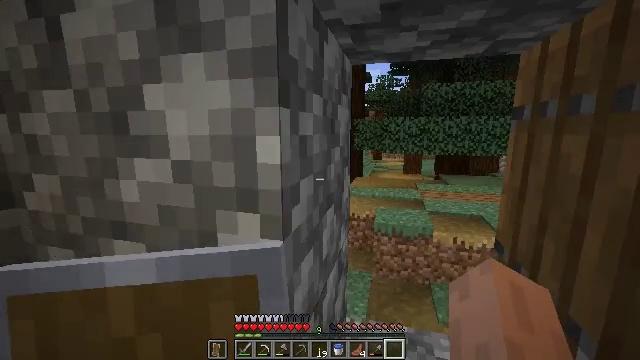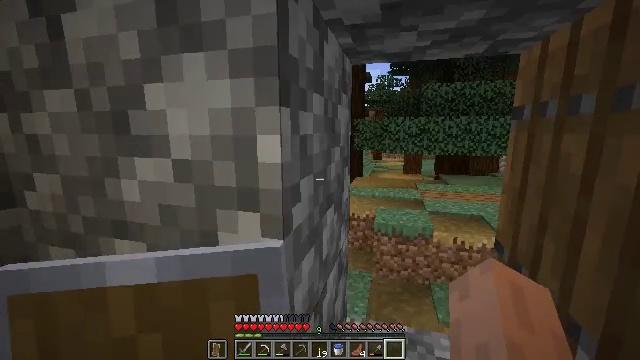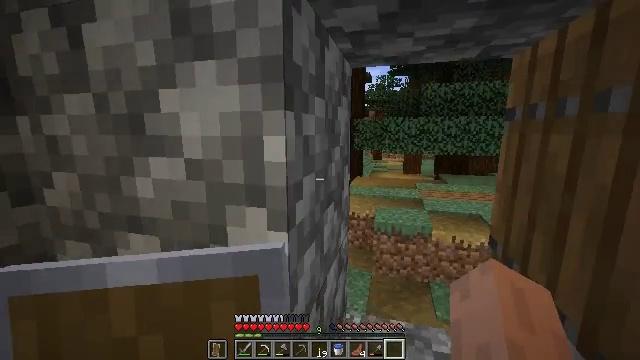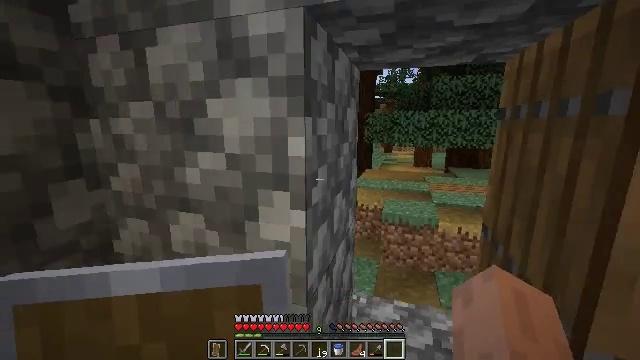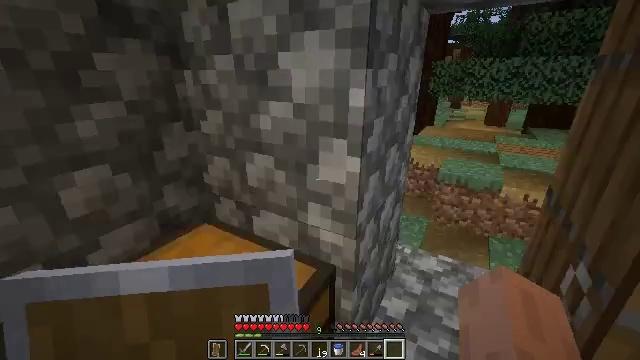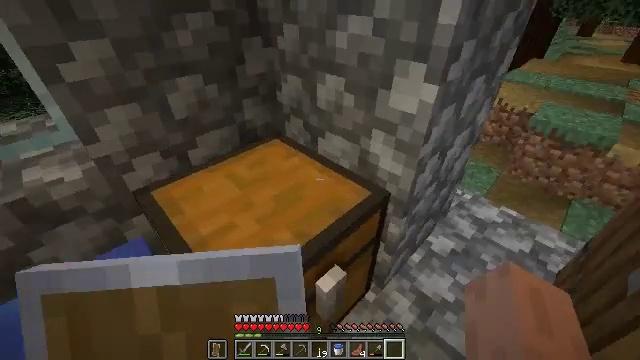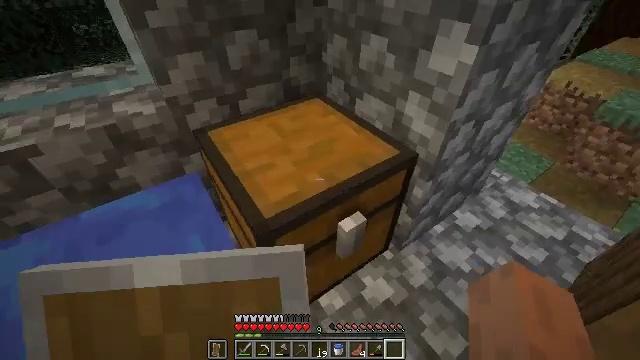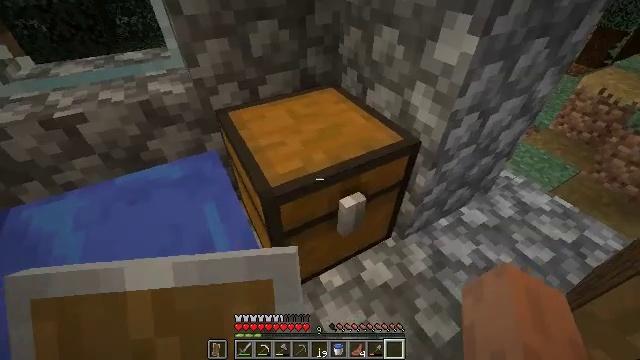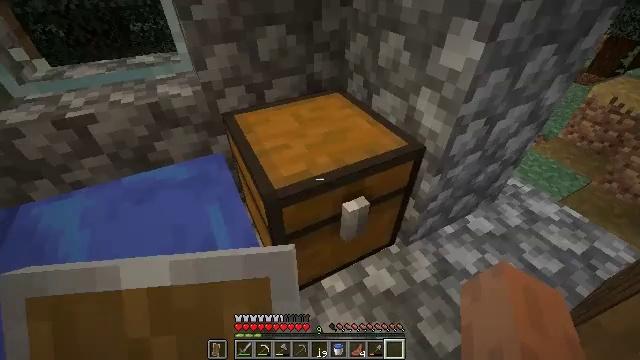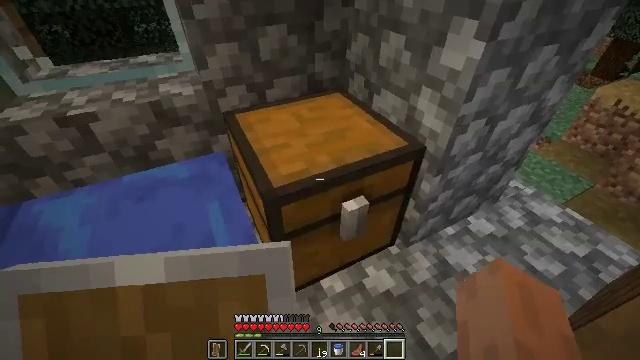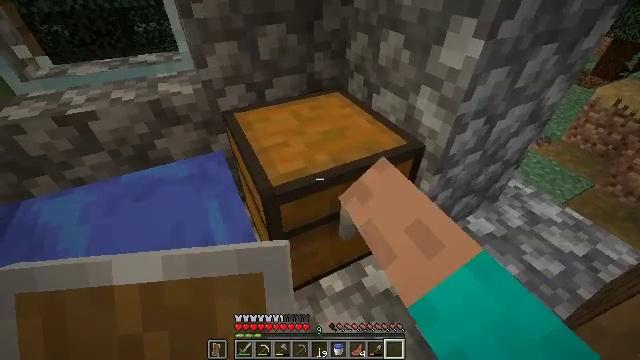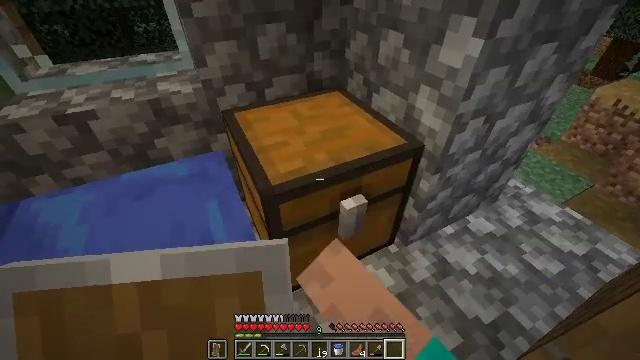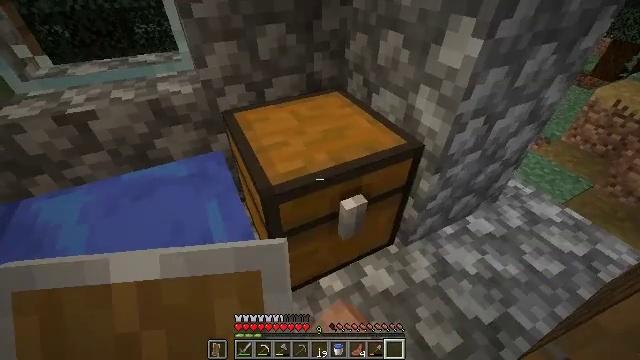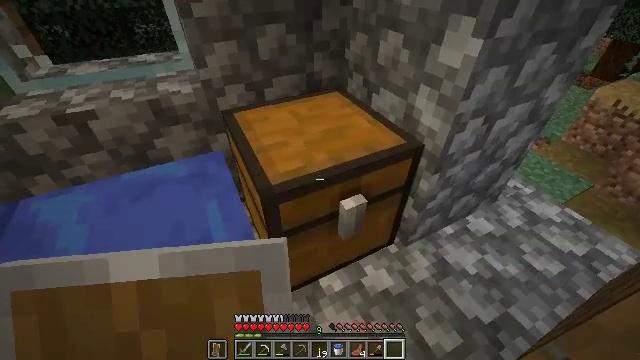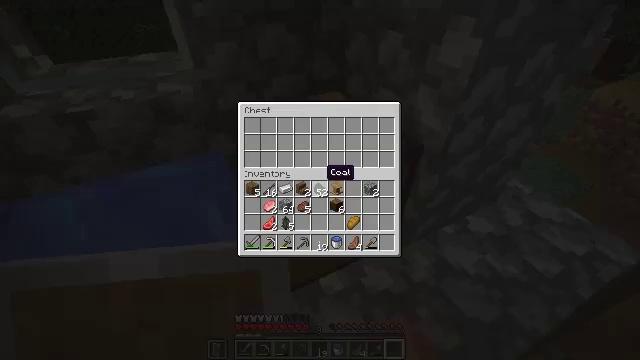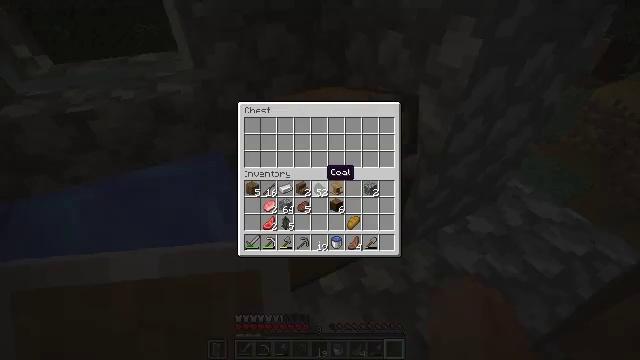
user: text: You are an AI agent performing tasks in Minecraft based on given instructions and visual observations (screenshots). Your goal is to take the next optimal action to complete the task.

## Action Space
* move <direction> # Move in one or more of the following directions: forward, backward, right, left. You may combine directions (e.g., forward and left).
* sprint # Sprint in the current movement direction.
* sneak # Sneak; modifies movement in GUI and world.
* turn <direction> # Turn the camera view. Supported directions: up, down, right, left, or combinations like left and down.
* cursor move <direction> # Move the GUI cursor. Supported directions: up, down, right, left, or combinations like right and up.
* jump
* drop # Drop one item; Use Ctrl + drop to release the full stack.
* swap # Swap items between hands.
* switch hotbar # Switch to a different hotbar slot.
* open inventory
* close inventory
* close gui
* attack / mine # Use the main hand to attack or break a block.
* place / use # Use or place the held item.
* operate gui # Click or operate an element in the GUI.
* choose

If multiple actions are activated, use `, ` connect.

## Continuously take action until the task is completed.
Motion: motion action
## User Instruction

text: Reclaim the chest into your inventory.
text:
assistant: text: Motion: no_op
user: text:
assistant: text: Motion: move back
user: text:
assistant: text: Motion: move back, turn left and down
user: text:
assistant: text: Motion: move back, turn left and down
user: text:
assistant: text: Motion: move back and move right, turn left and down
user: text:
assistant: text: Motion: move back and move right, turn left and down
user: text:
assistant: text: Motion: move back and move right, turn left
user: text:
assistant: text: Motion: turn left and up
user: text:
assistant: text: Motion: use / place
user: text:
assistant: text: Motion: use / place
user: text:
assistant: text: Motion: no_op
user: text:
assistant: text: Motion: no_op
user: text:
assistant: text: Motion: no_op
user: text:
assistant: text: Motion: open gui
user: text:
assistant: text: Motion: no_op
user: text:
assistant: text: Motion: no_op
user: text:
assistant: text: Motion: no_op
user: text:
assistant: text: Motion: no_op
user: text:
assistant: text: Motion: no_op
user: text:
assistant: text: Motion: close gui
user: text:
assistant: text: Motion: switch to hotbar 4
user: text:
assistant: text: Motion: switch to hotbar 4
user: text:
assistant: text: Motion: switch to hotbar 4
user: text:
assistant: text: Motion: no_op
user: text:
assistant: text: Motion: no_op
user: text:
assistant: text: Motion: no_op
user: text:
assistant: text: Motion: switch to hotbar 3
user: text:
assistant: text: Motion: switch to hotbar 3
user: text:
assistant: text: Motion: switch to hotbar 3
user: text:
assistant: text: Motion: attack / mine